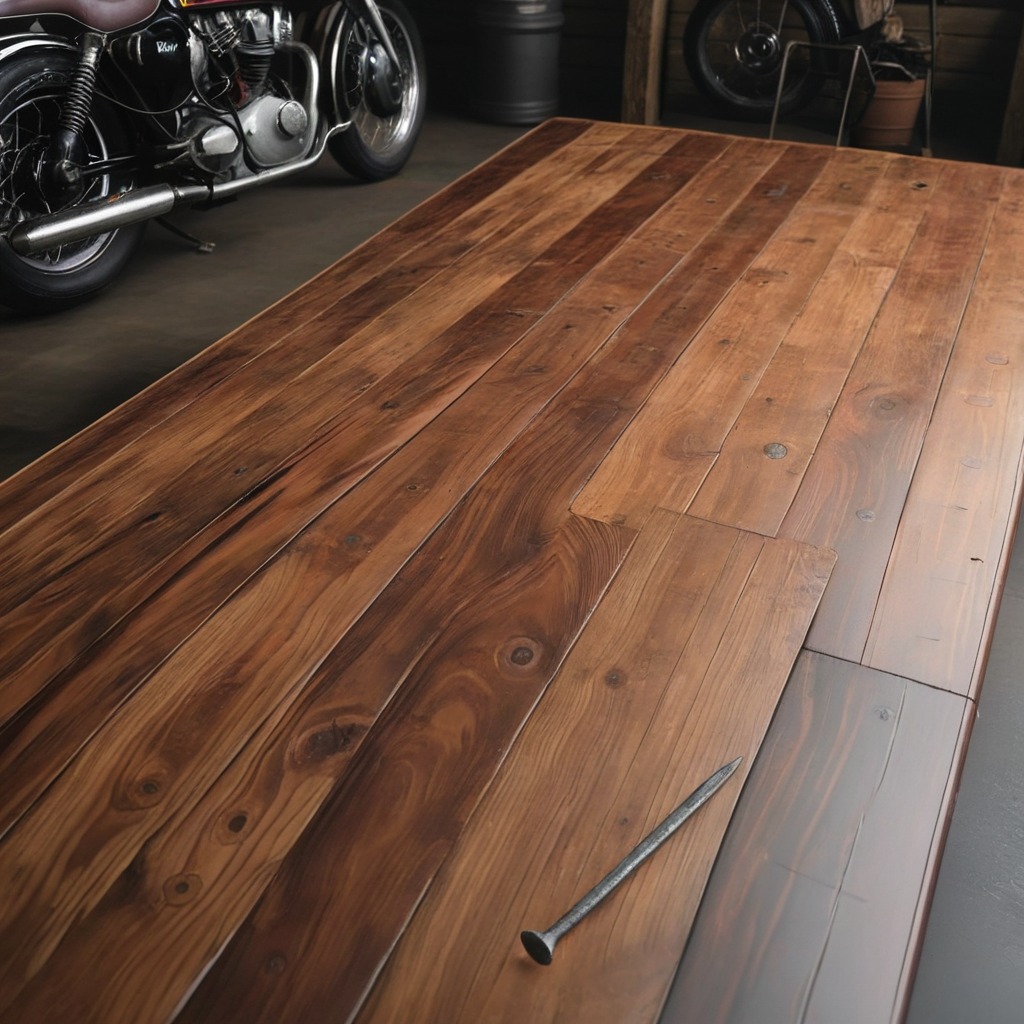
A nail is lying on the wooden table.